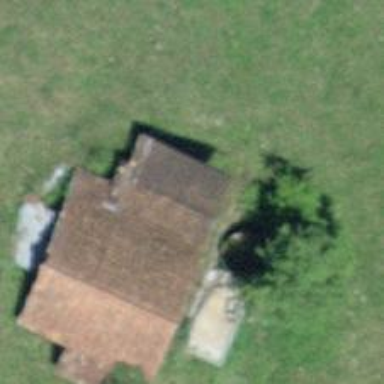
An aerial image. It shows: Rural barn.